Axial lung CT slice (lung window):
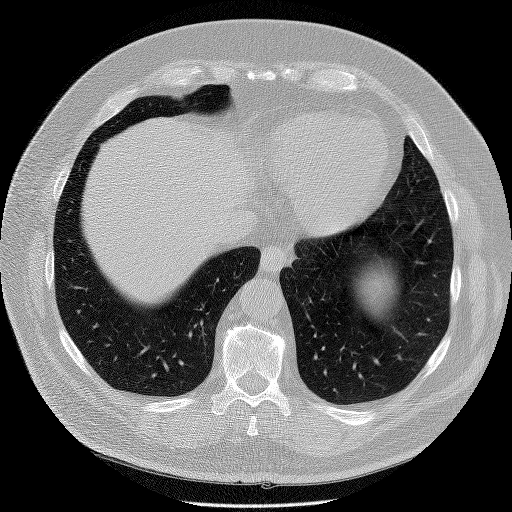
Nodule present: no